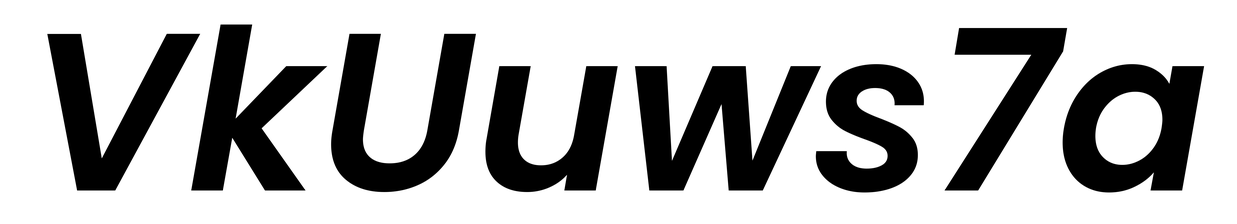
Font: Poppins-SemiBoldItalic